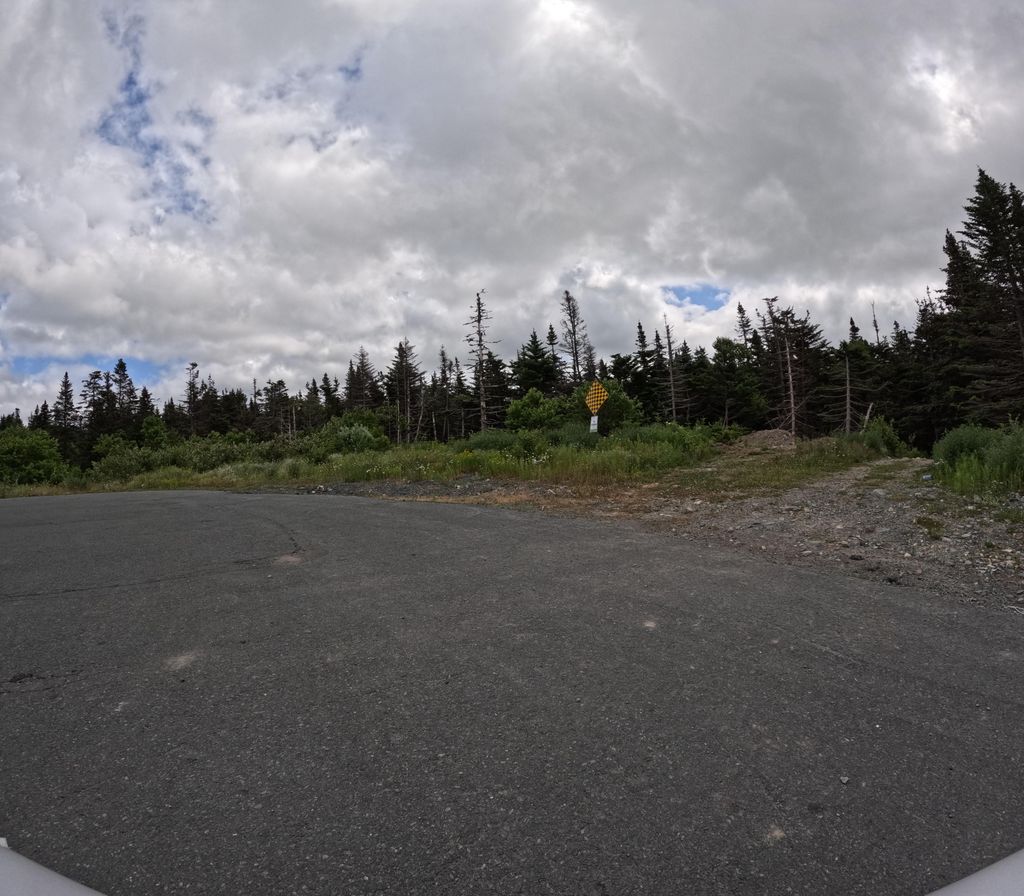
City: st_johns